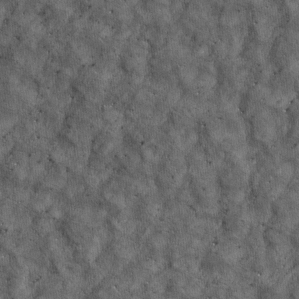
Label: non_frost